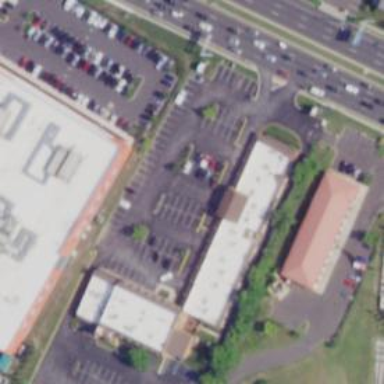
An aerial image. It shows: Retail area.